Question: I want to develop website with slight automated process or header, menu, navigation bar, footer etc, which uses markdown technique.
for example a navigationbar.md will contain only link text and link address, i want get those details individually (link and text without parsed html format) into variables or parameters in php.
'''
* [Dog][0]
* [German Shepherd][1]
* [Belgian Shepherd][2]
* [Malinois][3]
* [Groenendael][4]
* [Tervuren][5]
* [Cat][6]
* [Siberian][7]
* [Siamese][8]
[0]:(http://google.com)
[1]:(http://google.com)
[2]:(http://google.com)
[3]:(http://google.com)
[4]:(http://google.com)
[5]:(http://google.com)
[6]:(http://google.com)
[7]:(http://google.com)
[8]:(http://google.com)
'''
if don't need any html here id want want nested array contain link text and link address
this structure of markdown will create html output as follow

but i need those list as nested array to perform defined tasks.
let me know if this works.. is their any chance for it
expected output
'''
array (size=9)
0 =>
array (size=2)
0 => string 'Dog' (length=3)
1 => string 'http://google.com' (length=17)
1 =>
array (size=2)
0 => string 'German Shepherd' (length=15)
1 => string 'http://yahoo.com' (length=16)
2 =>
array (size=2)
0 => string 'Belgian Shepherd' (length=16)
1 => string 'http://duckduckgo.com' (length=21)
2 =>
array (size=2)
0 => string 'Malinois' (length=8)
1 => string 'http://amazon.com' (length=17)
2 =>
array (size=2)
0 => string 'Groenendael' (length=11)
1 => string 'http://metallica.com' (length=20)
3 =>
array (size=2)
0 => string 'Tervuren' (length=8)
1 => string 'http://microsoft.com' (length=20)
3 =>
array (size=2)
0 => string 'Cat' (length=3)
1 => string 'http://ibm.com' (length=14)
2 =>
array (size=2)
0 => string 'Siberian' (length=8)
1 => string 'http://apple.com' (length=16)
3 =>
array (size=2)
0 => string 'Siamese' (length=7)
1 => string 'http://stackoverflow.com' (length=24)
'''
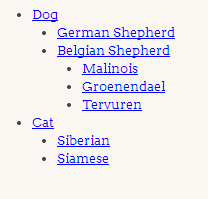
Answer: This should work. I have provided all the explanation in the comments in the code. This works -
'''
/**
This function takes a strings- $text and $links_text.
For each text value that matches the regular expression, the link
from the $links_text is extracted and given as output.
This returns an array consisting of the text mapped to their links.
It will return a single array if there only single text value, and
a nested array if more than one text is found.
Eg:
INPUT:
var_dump(text_link_map("* [Dog][0]", "[0]:(http://google.com)[1]:(http://yahoo.com)"));
OUTPUT:
array
0 => string 'Dog' (length=3)
1 => string 'http://google.com' (length=17)
*/
function text_link_map($text, $links_text){
$regex= "/\*\s+\[([a-zA-Z0-9\-\_ ]+)\]\[([0-9]+)\]/";
if(preg_match_all($regex, $text, $matches)){
$link_arr = Array();
/*
For each of those indices, find the appropriate link.
*/
foreach($matches[2] as $link_index){
$links = Array();
$link_regex = "/\[".$link_index."\]\:\((.*?)\)/";
if(preg_match($link_regex,$links_text,$links)){
$link_arr[] = $links[1];
}
}
if(count($matches[1]) == 1){
return Array($matches[1][0], $link_arr[0]);
}else{
$text_link = array_map(null, $matches[1], $link_arr);
return $text_link;
}
}else{
return null;
}
}
/**
Function that calls recursive index, and returns it's output.
This is is needed to pass initial values to recursive_index.
*/
function indent_text($text_lines, $links){
$i = 0;
return recursive_index($i, 0, $text_lines, $links);
}
/**
This function creates a nested array out of the $text.
Each indent is assumed to be a single Tab.It is dictated by the
$indent_symbol variable.
This function recursively calls itself when it needs to go from
one level to another.
*/
function recursive_index(&$index, $curr_level, $text, $links){
$indent_symbol = " ";
$result = Array();
while($index < count($text)){
$line = $text[$index];
$level = strspn($line, $indent_symbol);
if($level == $curr_level){
$result[] = text_link_map($line, $links);
}elseif($level > $curr_level){
$result[count($result) - 1][] = recursive_index($index, $curr_level + 1, $text, $links);
if($index > count($text)){
break;
}else{
$index--;
}
}elseif($level < $curr_level){
break;
}
$index += 1;
}
return $result;
}
$file_name = "navigationbar.md";
$f_contents = file_get_contents($file_name);
//Separate out the text and links part.
//(Assuming the text and the links will always be separated with 2
)
list($text, $links) = explode("
", $f_contents);
//Get the nested array.
$formatted_arr = indent_text(explode("
", $text), $links);
var_dump($formatted_arr);
'''
This is the output of the code. It matches your requirements -
'''
/*
OUTPUT
*/
array(4) {
[0]=>
array(2) {
[0]=>
string(3) "Dog"
[1]=>
string(17) "http://google.com"
}
[1]=>
array(2) {
[0]=>
string(15) "German Shepherd"
[1]=>
string(16) "http://yahoo.com"
}
[2]=>
array(3) {
[0]=>
string(16) "Belgian Shepherd"
[1]=>
string(21) "http://duckduckgo.com"
[2]=>
array(3) {
[0]=>
array(2) {
[0]=>
string(8) "Malinois"
[1]=>
string(17) "http://amazon.com"
}
[1]=>
array(2) {
[0]=>
string(11) "Groenendael"
[1]=>
string(20) "http://metallica.com"
}
[2]=>
array(2) {
[0]=>
string(8) "Tervuren"
[1]=>
string(20) "http://microsoft.com"
}
}
}
[3]=>
array(3) {
[0]=>
string(3) "Cat"
[1]=>
string(14) "http://ibm.com"
[2]=>
array(2) {
[0]=>
array(2) {
[0]=>
string(8) "Siberian"
[1]=>
string(16) "http://apple.com"
}
[1]=>
array(2) {
[0]=>
string(7) "Siamese"
[1]=>
string(24) "http://stackoverflow.com"
}
}
}
}
'''
To check, the contents of navigationbar.md is -
'''
* [Dog][0]
* [German Shepherd][1]
* [Belgian Shepherd][2]
* [Malinois][3]
* [Groenendael][4]
* [Tervuren][5]
* [Cat][6]
* [Siberian][7]
* [Siamese][8]
[0]:(http://google.com)
[1]:(http://yahoo.com)
[2]:(http://duckduckgo.com)
[3]:(http://amazon.com)
[4]:(http://metallica.com)
[5]:(http://microsoft.com)
[6]:(http://ibm.com)
[7]:(http://apple.com)
[8]:(http://stackoverflow.com)
'''
Certain assumptions in the code -
- <URL>-
You can test by changing the tabs between text in navigationbar.md.
Hope it helps.